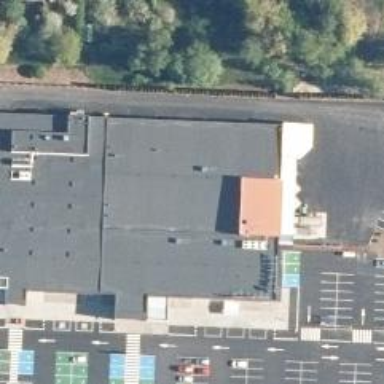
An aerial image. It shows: Supermarket.